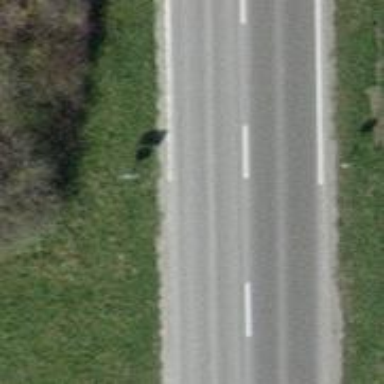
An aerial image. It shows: Secondary road with asphalt surface.